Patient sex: M
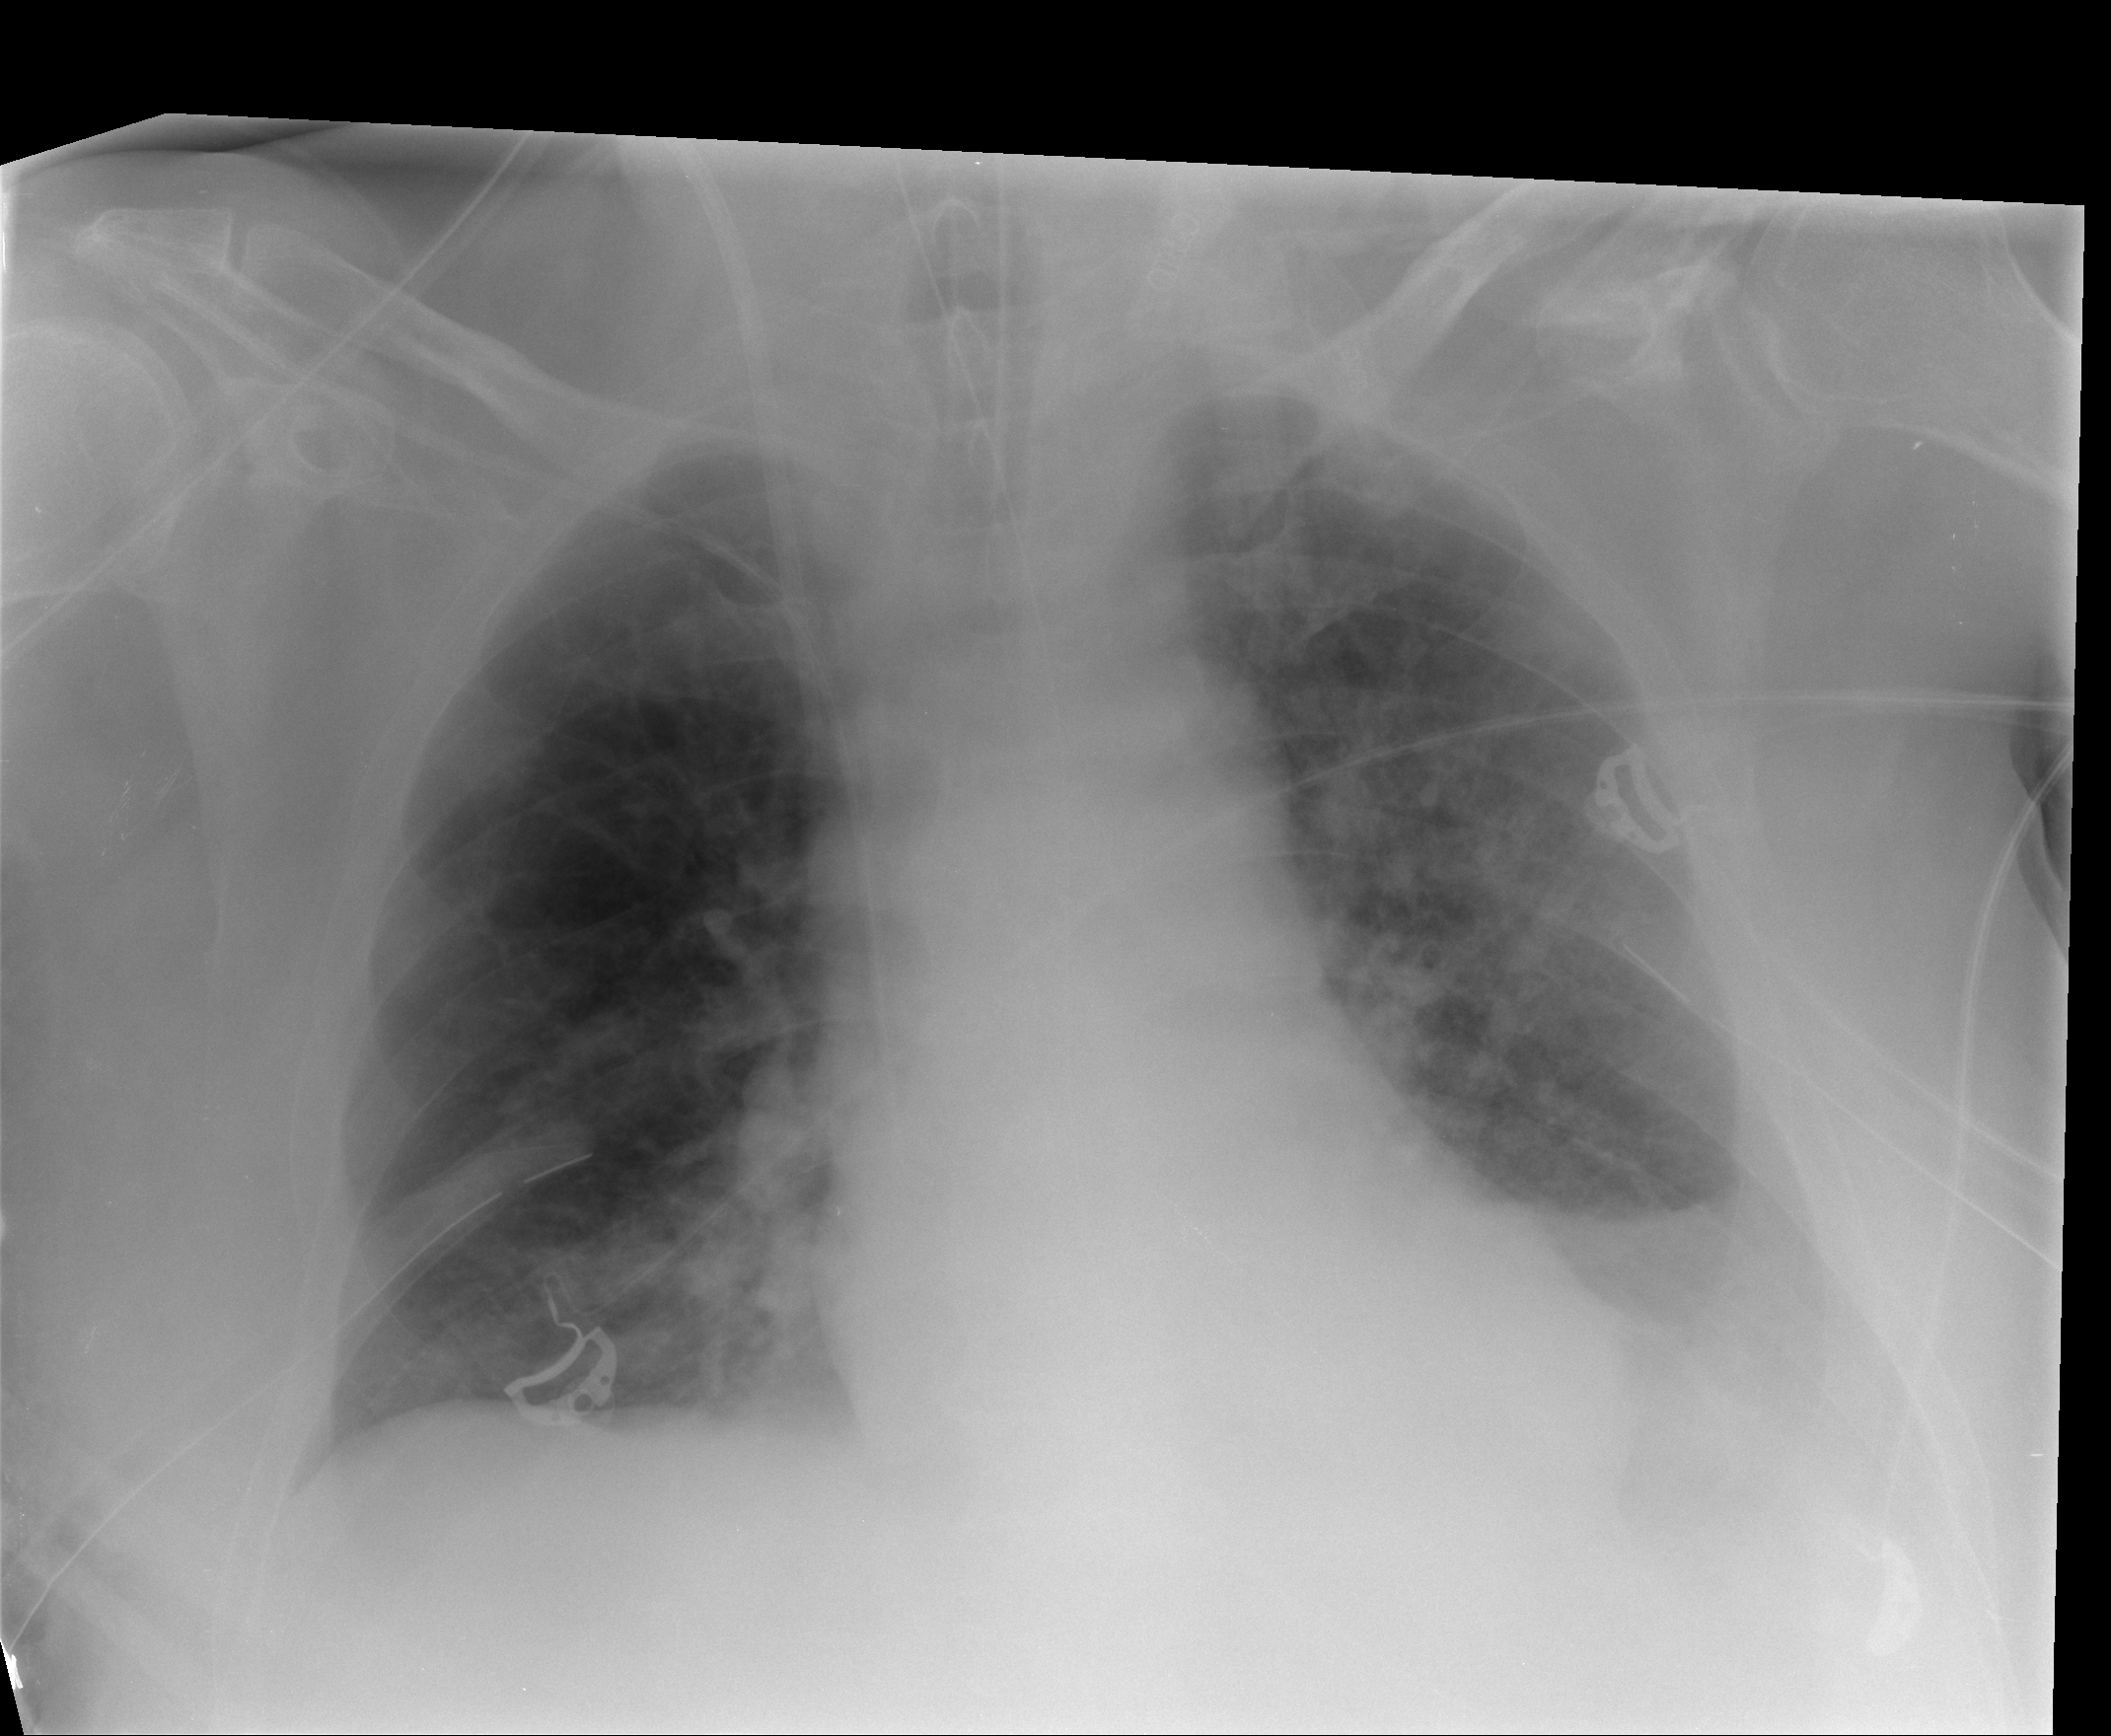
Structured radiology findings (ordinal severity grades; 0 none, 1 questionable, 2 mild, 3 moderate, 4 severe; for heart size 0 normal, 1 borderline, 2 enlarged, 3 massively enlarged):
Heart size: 0
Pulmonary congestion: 2
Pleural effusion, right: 0
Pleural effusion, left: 2
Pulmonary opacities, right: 0
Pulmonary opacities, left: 2
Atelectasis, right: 2
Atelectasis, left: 2